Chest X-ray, PA view. Patient: 44 years old, sex M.
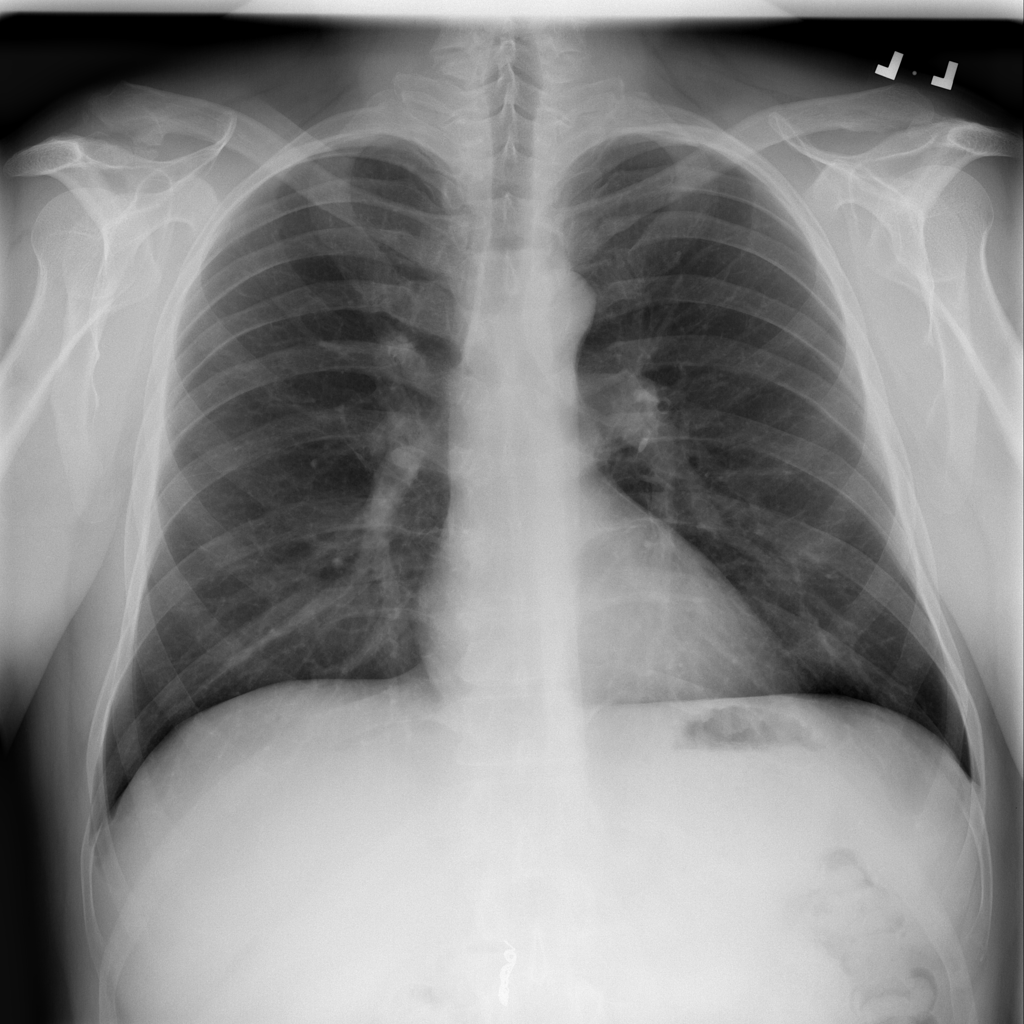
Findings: No Finding